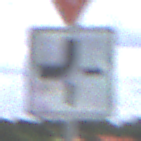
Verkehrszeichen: VerlaufVorfahrtsstrasse2
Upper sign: VorfahrtGewaehren
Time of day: Midday
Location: Outdoor (Nature)
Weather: PartlyCloudy
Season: NotSpecified
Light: Natural